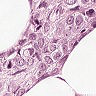
Metastatic tissue present: yes